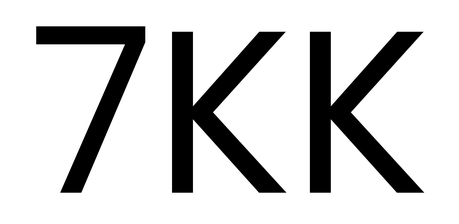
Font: Poppins-Regular